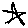
Label: star